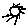
Label: sun